Question: How many ricochets will a ball launched from (1.0, 1.0) at 15° need to hit the target at (9.0, 9.0)? The ball reflects perfectly off the arena walls and mirror-obstacles.
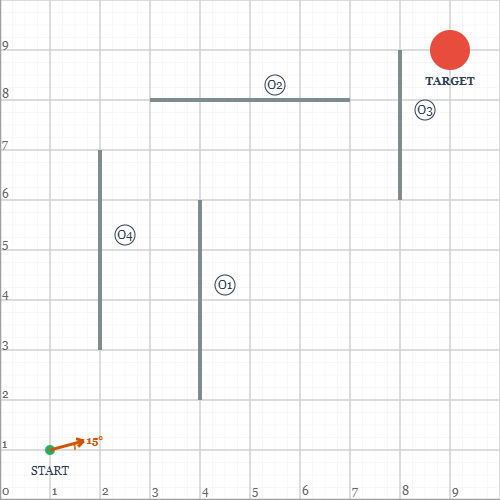
Answer: 5